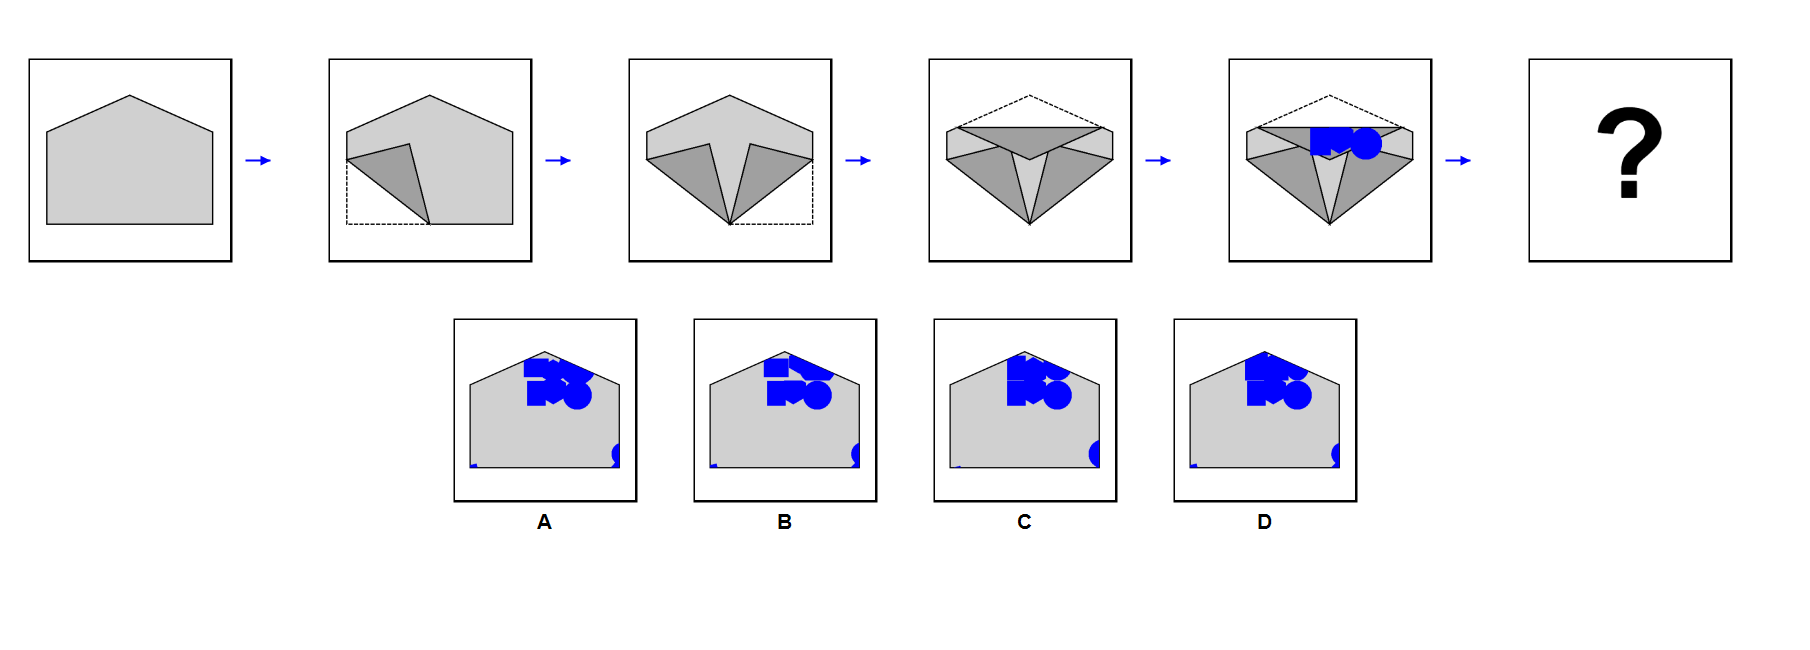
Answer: C